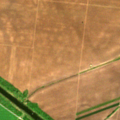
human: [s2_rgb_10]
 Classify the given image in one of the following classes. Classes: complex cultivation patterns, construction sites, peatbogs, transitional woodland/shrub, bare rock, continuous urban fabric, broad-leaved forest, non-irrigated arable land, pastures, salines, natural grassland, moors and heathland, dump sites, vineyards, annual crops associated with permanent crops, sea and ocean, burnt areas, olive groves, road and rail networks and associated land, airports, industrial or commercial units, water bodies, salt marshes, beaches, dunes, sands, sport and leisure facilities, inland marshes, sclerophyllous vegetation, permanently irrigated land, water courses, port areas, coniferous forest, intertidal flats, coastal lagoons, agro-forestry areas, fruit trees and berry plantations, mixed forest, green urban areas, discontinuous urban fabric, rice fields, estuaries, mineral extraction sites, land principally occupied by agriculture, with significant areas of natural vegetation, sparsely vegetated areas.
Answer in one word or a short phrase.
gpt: non-irrigated arable land, water courses